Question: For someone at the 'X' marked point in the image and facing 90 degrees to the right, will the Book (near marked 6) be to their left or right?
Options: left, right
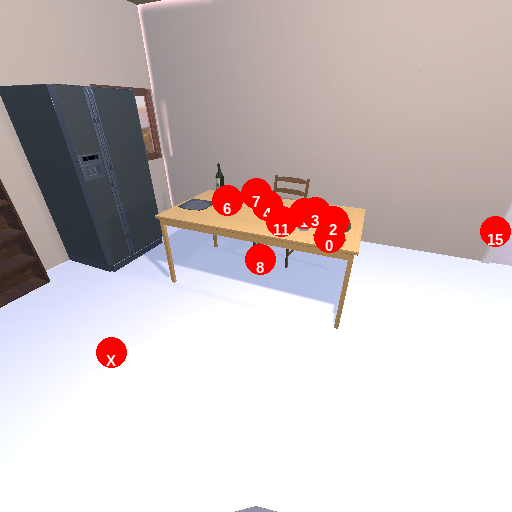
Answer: left